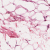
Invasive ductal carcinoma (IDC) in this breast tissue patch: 0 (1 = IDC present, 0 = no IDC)